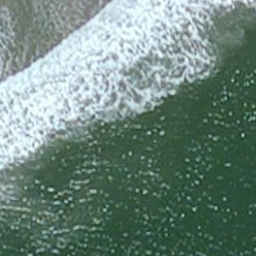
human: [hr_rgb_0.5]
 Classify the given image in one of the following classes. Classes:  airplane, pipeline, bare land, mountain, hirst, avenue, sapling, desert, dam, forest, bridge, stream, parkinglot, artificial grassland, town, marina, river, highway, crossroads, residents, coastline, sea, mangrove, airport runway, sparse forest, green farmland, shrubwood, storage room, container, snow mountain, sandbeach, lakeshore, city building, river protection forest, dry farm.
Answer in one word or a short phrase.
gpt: coastline